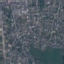
Land use / land cover class: Residential